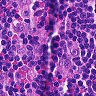
Metastatic tissue present: no